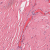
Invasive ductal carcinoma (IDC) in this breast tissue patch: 0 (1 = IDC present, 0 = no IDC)